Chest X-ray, PA view. Patient: 31 years old, sex M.
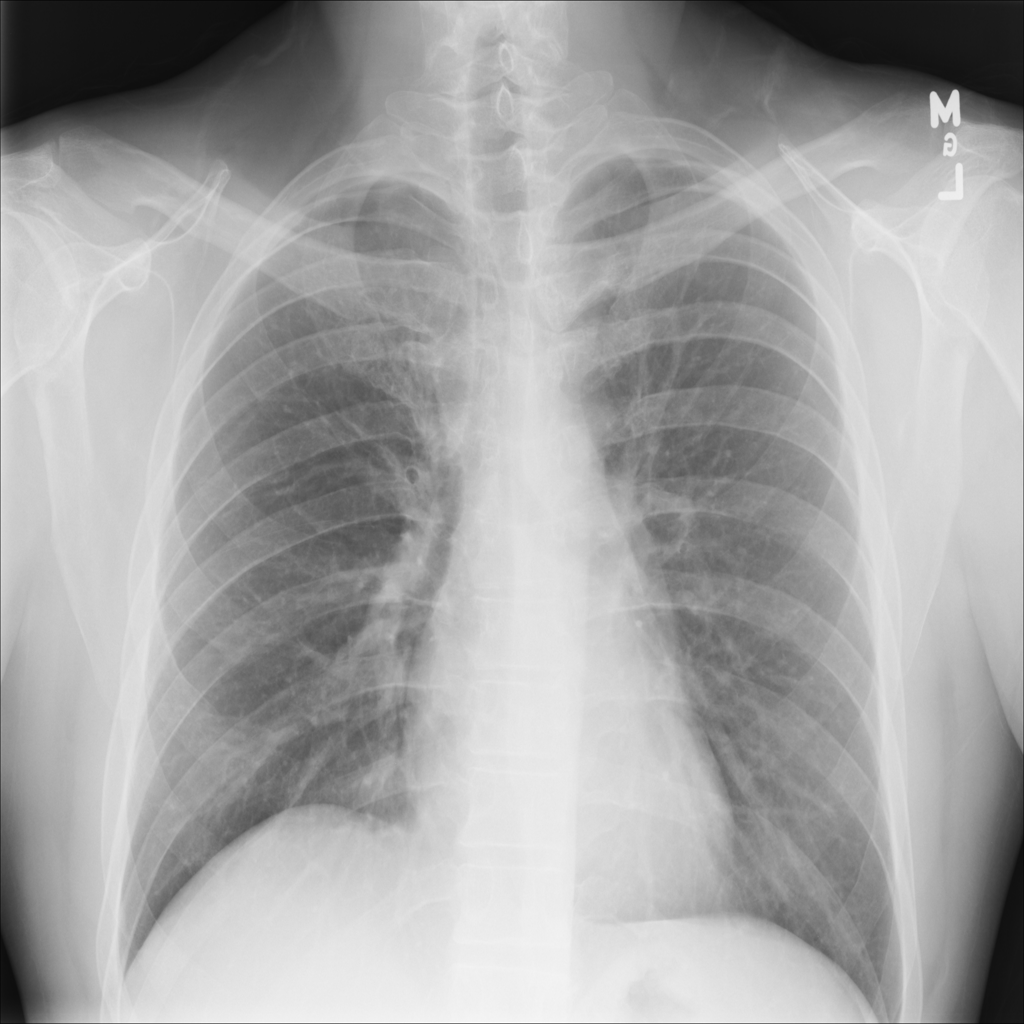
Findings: No Finding